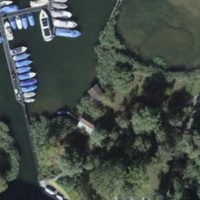
EUNIS habitat code: 14
Species observed at this site:
Salix alba
Filipendula ulmaria